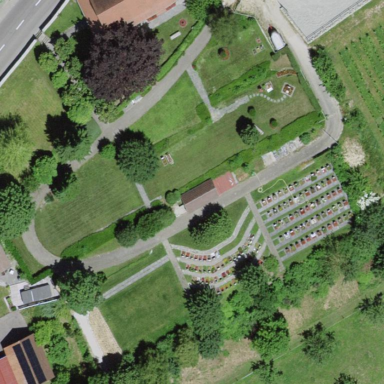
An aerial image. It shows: Cemetery.